Question: Can not pass error via delegate...
'''
Object reference not set to an instance of an object.
'''
'''
RssReader.GetRssItems(IsUsePlainText,
url, ShowImages,
items =>
{
if (items.Any())
{
DataRSS.AddRange(items);
}
}, error => {
var s = error.Message; // Nothing is go here... :(
}
, OnFinally);
public static void GetRssItems(bool isUsePlainText, string rssFeedUrl, bool showImages,
Action<IEnumerable<RssFeedItem>> onGetRssItemsCompleted = null,
Action<Exception> onError = null, Action onFinally = null)
{
var webClient = new WebClient();
webClient.OpenReadCompleted += delegate(object sender, OpenReadCompletedEventArgs e)
{
try
{
if (e.Error != null) // report error
{
if (onError != null)
{
onError(e.Error);
}
return;
}
var stream = e.Result;
var response = XmlReader.Create(stream);
var feeds = SyndicationFeed.Load(response); // When something is wrong here an exception occurs
// do other stuff...
}
catch (Exception ex)
{
onError(ex); // ERROR HAPPENS HERE.... "Object reference not set to an instance of an object."
return;
}
finally
{
if (onFinally != null)
{
onFinally();
}
}
'''
UPDATE:

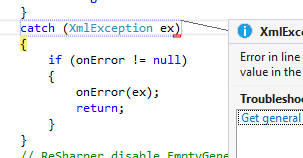
Answer: Do same null-check as you did when invoked action first time:
'''
catch (Exception ex)
{
if (onError != null)
onError(ex);
return;
}
'''
If you want to avoid null-checks - attach dummy handler to 'Action' delegate at the top of your method:
'''
onError += (e) => {};
'''